Interaction volume radius: 5 \u00c5
Interaction volume height: 30 \u00c5
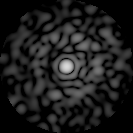
Disorder parameter: 0.8367